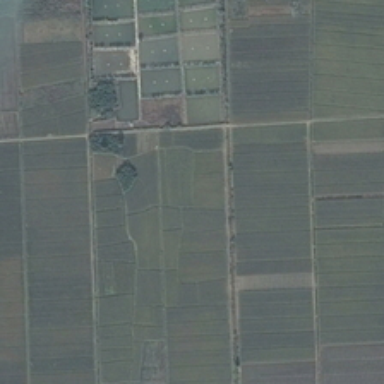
The dark green farmland and some latticed ponds are separated by the roads .